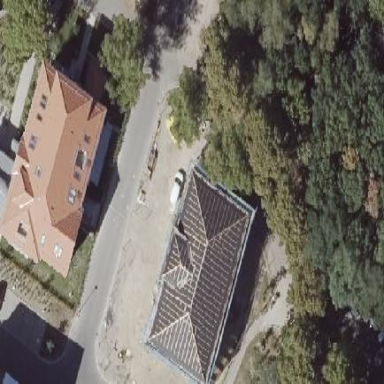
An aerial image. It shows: Hipped roof on apartment building.